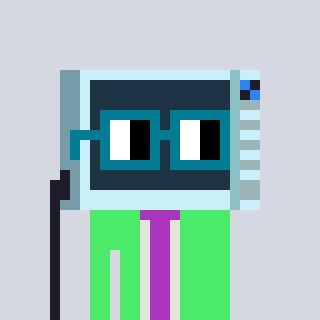
a pixel art character with square dark green glasses, a microwave-shaped head and a teal-colored body on a cool background